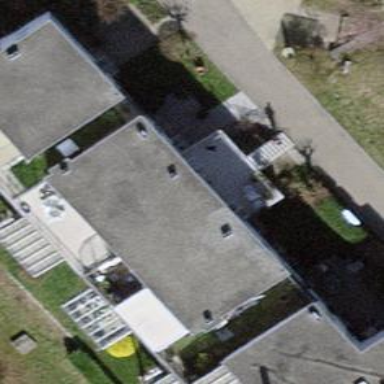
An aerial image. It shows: Residential building with flat roof.